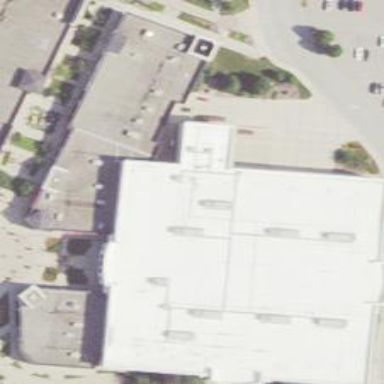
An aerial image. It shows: Retail building.